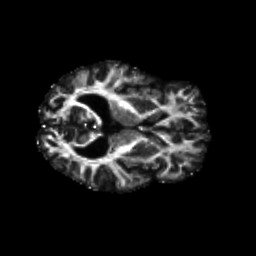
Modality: FA
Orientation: axial
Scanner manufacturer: siemens
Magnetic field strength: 3 T
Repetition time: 8.8 s
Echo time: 0.085 s